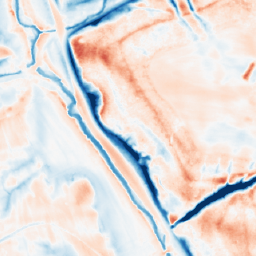
Category: multiscale
Decomposition family: dog_multiscale
Decomposition parameters: sigma_ratio: 2
n_scales: 4
base_sigma: 0.5
Upsampling method: nearest
Upsampling parameters: scale: 2
Upsampling scale: 2